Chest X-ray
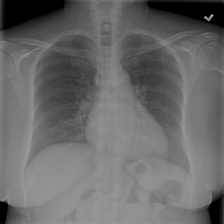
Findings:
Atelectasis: negative
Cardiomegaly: negative
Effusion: negative
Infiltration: positive
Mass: negative
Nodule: negative
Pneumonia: negative
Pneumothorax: negative
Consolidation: negative
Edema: negative
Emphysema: negative
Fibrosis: negative
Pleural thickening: negative
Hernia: negative